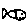
Label: fish